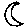
Label: moon